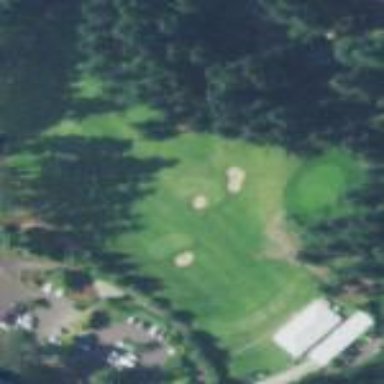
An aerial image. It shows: Grassy area used as driving range for golf.